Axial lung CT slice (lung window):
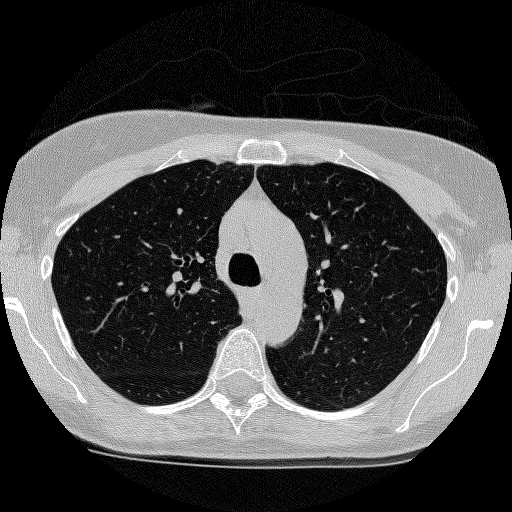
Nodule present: no